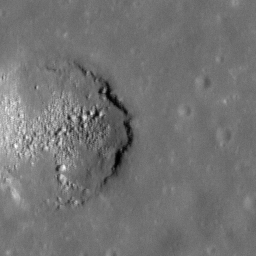
Pit: North Procellarum 2 Pit
Host crater: Oceanus Procellarum
Host type: mare
Lunar coordinates: latitude 35.343, longitude 314.345